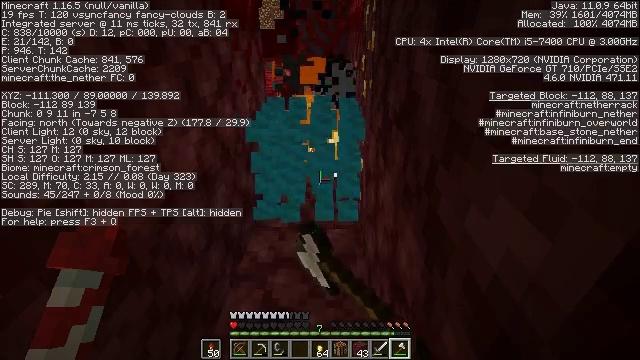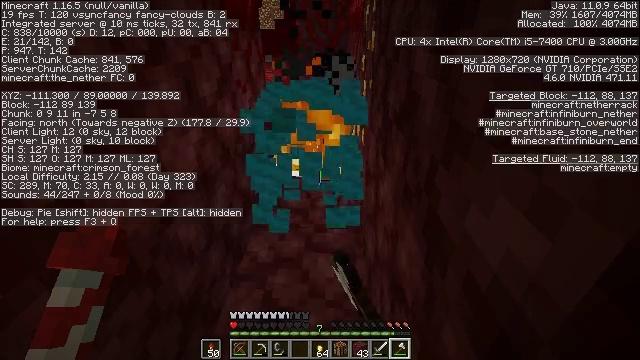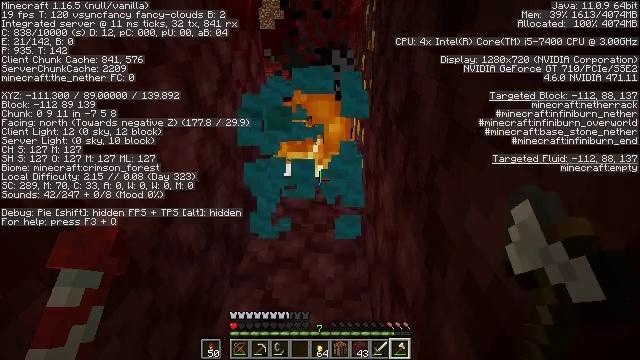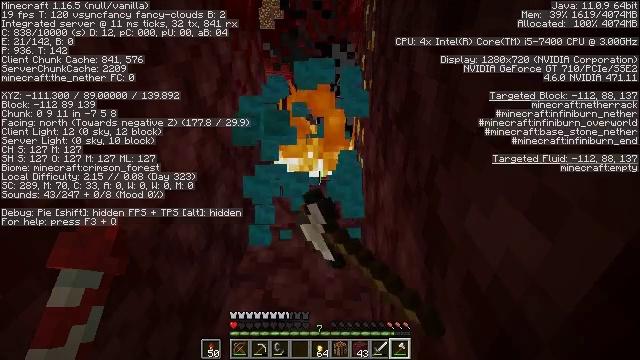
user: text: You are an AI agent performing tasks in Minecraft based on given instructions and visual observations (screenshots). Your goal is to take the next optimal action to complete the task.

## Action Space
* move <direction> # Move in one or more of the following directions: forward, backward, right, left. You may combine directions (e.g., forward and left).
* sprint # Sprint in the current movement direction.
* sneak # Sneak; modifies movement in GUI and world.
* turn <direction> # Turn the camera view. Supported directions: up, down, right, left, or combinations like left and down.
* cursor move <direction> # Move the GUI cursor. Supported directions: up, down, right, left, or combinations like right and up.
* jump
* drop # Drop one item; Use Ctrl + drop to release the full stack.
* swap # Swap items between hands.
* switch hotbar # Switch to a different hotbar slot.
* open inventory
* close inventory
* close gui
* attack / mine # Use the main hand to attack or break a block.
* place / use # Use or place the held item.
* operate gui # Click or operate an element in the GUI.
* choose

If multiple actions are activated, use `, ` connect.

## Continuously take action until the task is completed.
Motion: motion action
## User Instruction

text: Break the warped wart block.
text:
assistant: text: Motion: attack / mine
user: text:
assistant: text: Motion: attack / mine
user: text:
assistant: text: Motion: attack / mine
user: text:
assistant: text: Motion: attack / mine